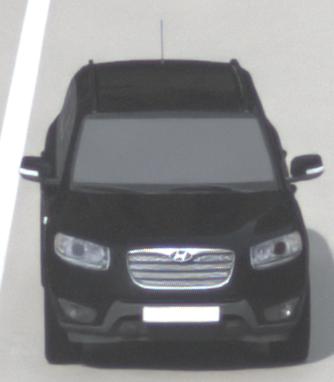
Make: Hyundai
Model: Santa Fe 2.4
Detailed model: Santa Fe (CM)
Model produced from: 2010/01
Model produced until: 2012/09
Doors: 5
Color: black
Road condition: wet road
Daytime: morning or afternoon
Contrast: low contrast